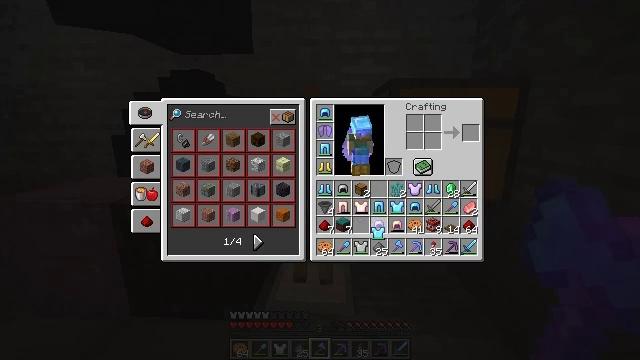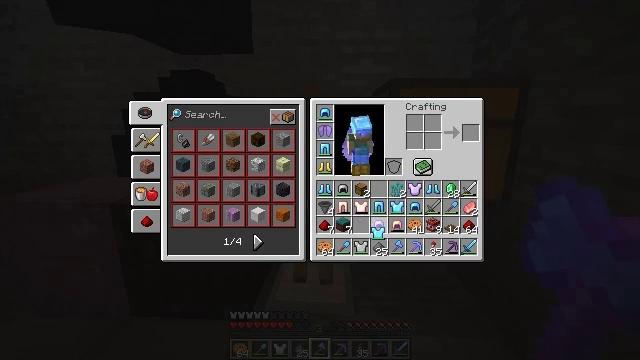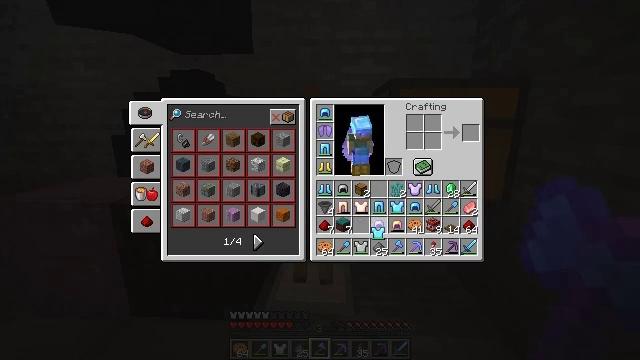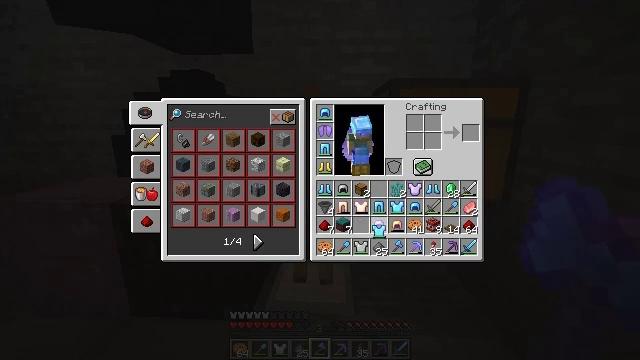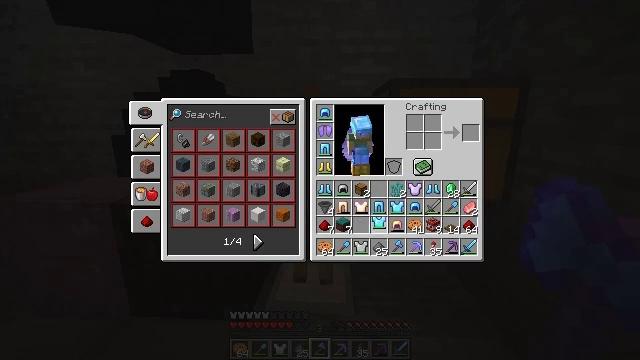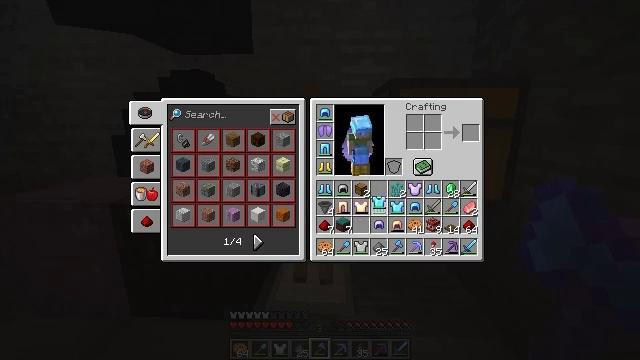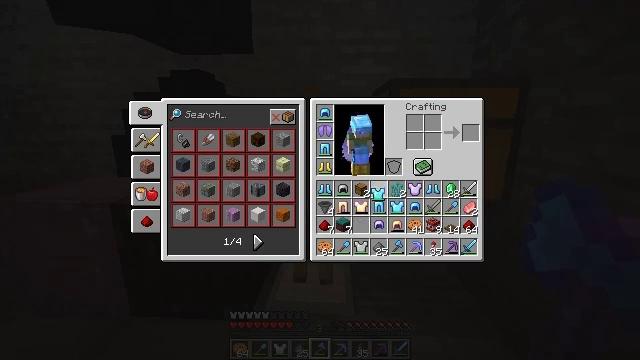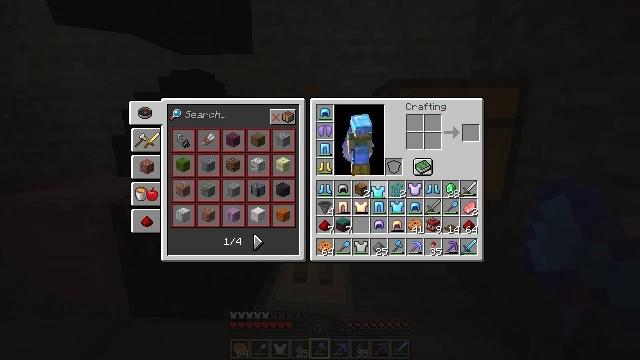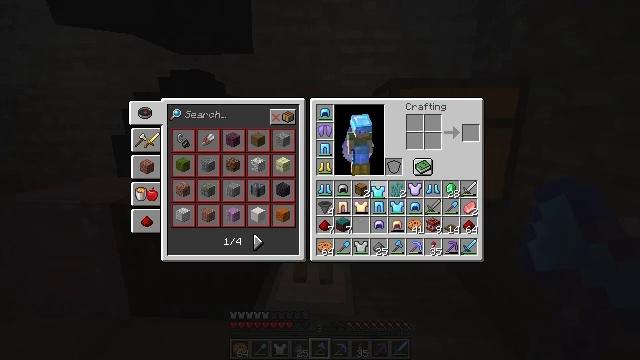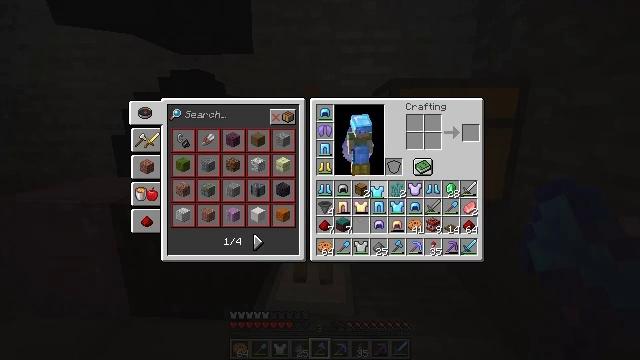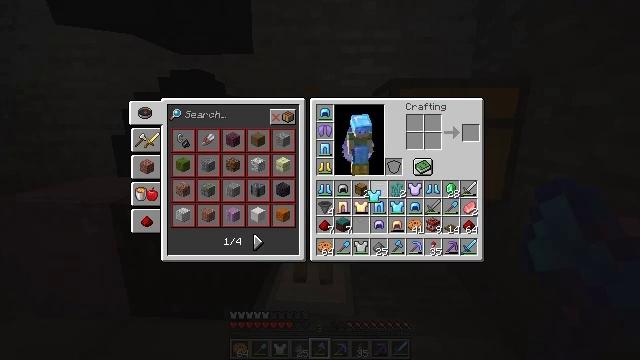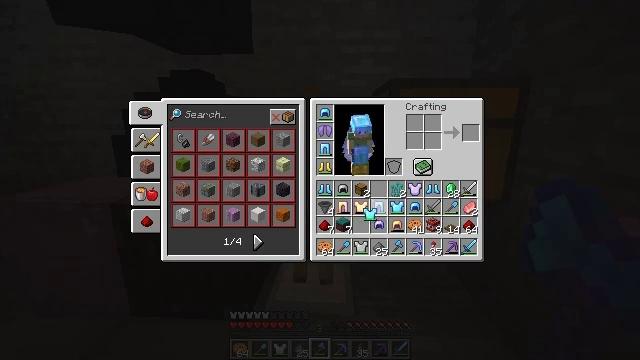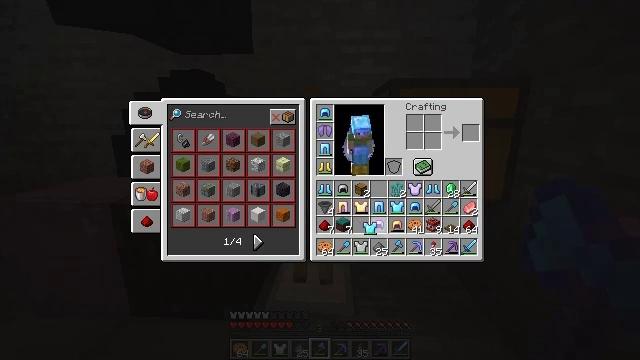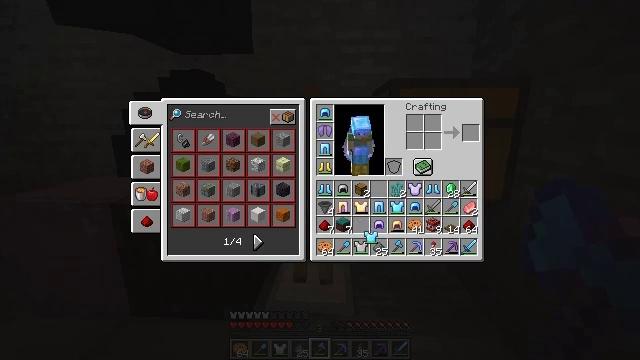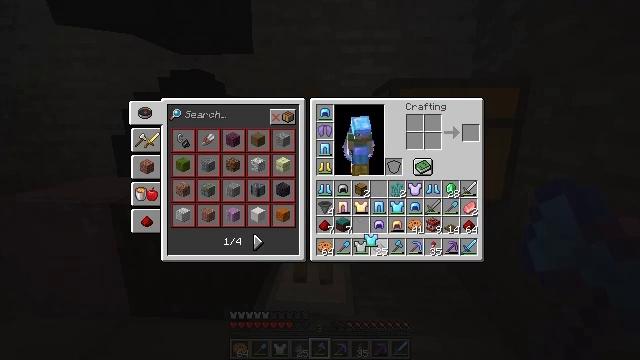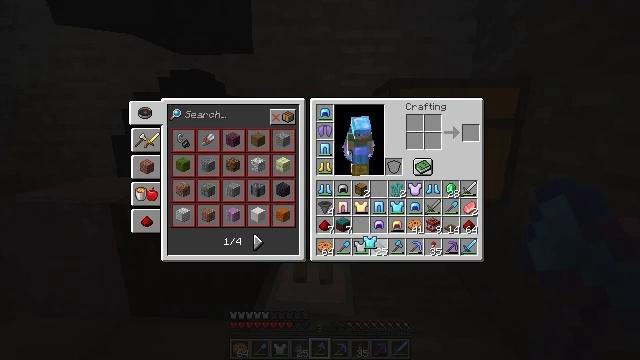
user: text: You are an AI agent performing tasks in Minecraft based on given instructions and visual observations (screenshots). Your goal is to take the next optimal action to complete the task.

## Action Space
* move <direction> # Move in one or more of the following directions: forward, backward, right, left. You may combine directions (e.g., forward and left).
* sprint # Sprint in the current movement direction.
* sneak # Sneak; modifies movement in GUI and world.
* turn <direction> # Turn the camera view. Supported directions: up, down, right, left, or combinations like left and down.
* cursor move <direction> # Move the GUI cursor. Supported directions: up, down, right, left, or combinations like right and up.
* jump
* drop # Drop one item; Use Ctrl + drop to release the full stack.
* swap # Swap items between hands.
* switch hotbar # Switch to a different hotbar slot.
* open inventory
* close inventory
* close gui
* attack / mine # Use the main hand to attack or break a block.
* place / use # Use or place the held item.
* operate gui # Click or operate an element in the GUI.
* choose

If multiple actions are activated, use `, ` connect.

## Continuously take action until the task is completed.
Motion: motion action
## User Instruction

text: Craft a golden carrot.
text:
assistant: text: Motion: no_op
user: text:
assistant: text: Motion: no_op
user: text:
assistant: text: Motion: no_op
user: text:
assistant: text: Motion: turn up
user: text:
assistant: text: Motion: turn up
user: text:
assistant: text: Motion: turn up
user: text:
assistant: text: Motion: no_op
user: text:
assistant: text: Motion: no_op
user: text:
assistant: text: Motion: no_op
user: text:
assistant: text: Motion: no_op
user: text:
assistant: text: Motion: turn down
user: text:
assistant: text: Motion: turn down
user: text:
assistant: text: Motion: turn down
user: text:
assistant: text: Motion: no_op
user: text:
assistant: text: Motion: no_op
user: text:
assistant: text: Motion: no_op
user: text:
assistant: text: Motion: no_op
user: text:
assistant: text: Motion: no_op
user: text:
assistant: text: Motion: no_op
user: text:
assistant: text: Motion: no_op
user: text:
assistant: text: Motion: no_op
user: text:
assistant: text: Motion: no_op
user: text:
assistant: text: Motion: no_op
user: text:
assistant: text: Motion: no_op
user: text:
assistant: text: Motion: attack / mine
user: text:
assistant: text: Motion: attack / mine
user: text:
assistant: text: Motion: no_op
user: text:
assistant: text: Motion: no_op
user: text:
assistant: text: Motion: no_op
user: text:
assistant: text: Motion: no_op